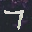
Label: 7